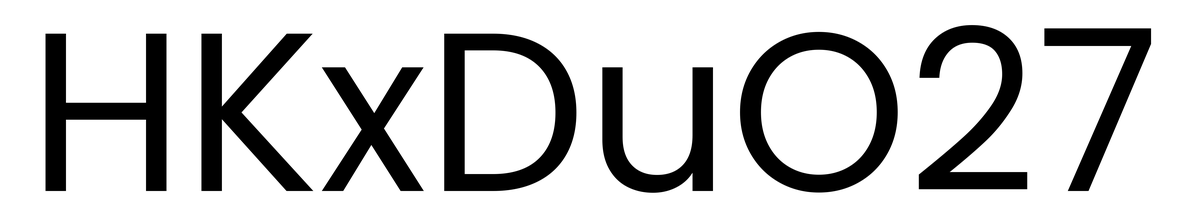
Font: Poppins-Regular